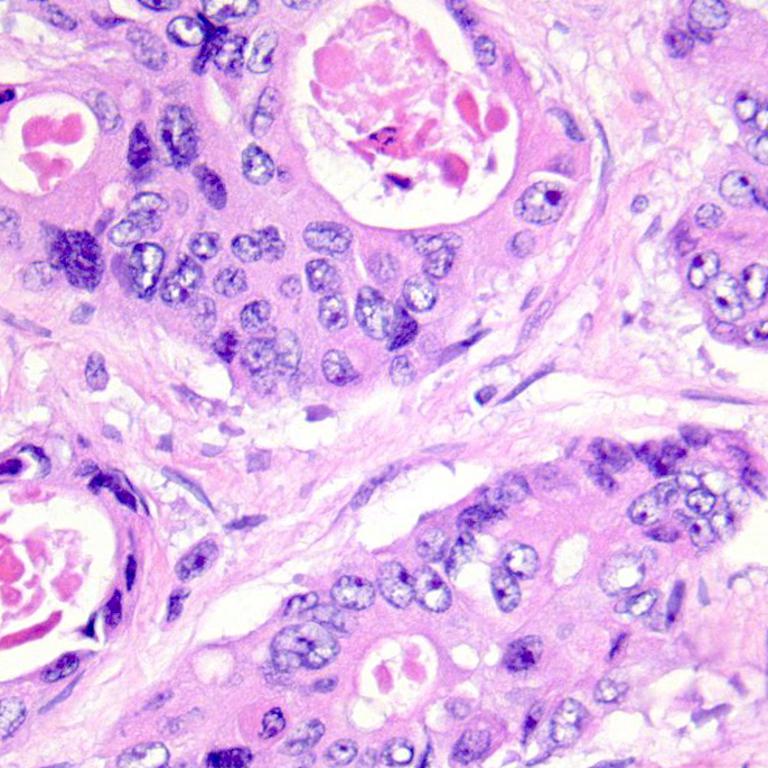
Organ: colon
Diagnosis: adenocarcinomas